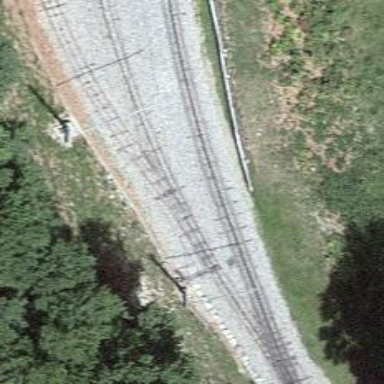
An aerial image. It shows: Railway switch.